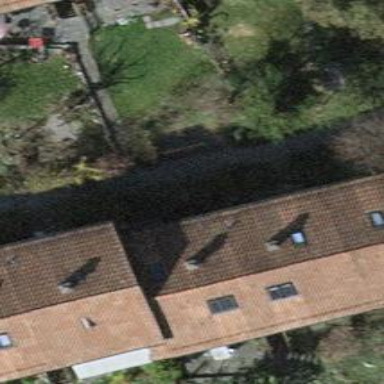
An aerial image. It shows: Simple and straightforward house.